Field crop: maize
Growth stage: 2
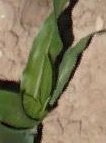
Species: maize